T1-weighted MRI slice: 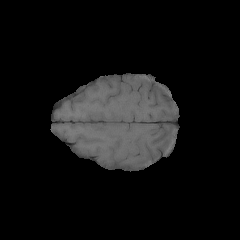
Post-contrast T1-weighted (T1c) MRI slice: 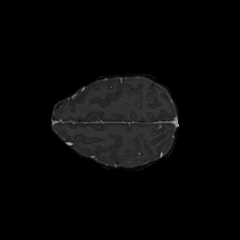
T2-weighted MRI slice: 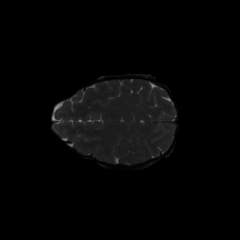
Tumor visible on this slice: no